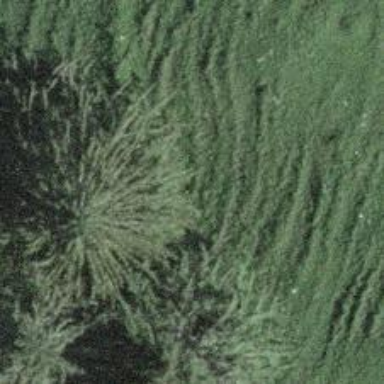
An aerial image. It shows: Agricultural area with evergreen needle-leaved trees.